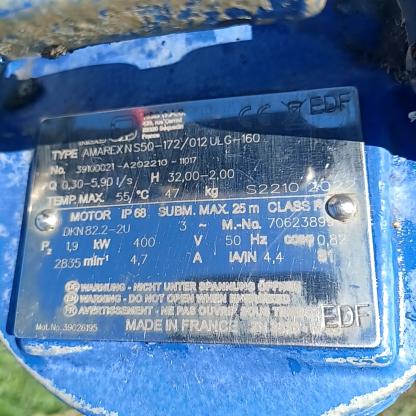
Klasa: tabliczka-znamionowa